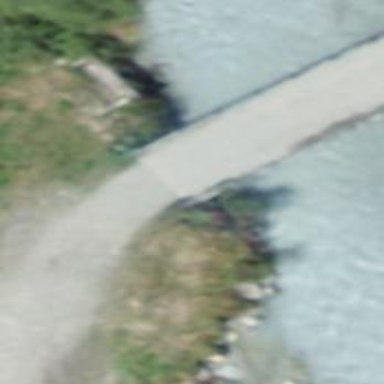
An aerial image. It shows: Track road with bridge.